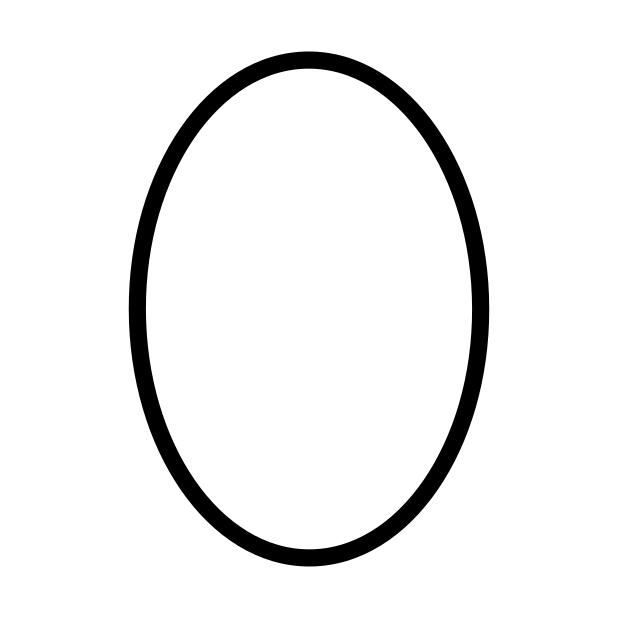
Emoji: ⬯
Name: white vertical ellipse
Unicode: 0x2b2f